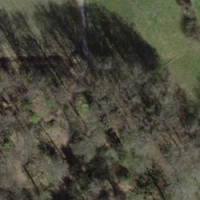
EUNIS habitat code: 41
Species observed at this site:
Pseudochorthippus parallelus
Pholidoptera griseoaptera
Chorthippus biguttulus
Gomphocerippus rufus